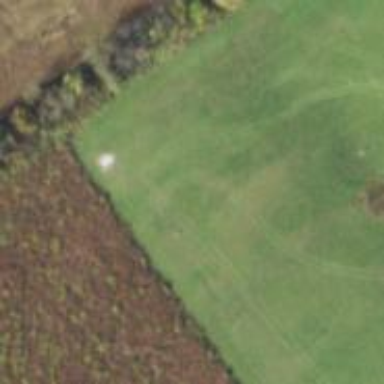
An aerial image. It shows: Disc golf basket.